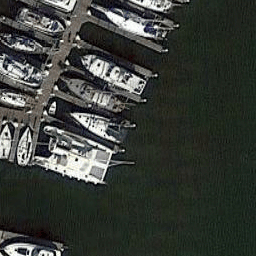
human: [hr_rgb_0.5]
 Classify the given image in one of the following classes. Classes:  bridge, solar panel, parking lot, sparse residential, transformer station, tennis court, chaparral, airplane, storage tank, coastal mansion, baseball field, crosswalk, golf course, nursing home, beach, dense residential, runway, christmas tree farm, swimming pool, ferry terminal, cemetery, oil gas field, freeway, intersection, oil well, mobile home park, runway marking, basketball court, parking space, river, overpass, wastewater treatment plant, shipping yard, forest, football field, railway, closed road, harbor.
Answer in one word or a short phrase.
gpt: harbor